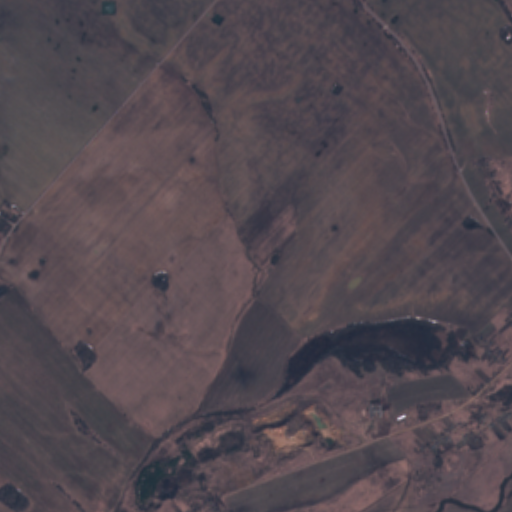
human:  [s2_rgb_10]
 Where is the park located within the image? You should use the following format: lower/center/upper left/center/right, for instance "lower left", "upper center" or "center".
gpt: The park is located in the lower right of the image.
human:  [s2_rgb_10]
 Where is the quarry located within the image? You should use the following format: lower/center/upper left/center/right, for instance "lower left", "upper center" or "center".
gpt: The quarry is located in the lower right of the image.
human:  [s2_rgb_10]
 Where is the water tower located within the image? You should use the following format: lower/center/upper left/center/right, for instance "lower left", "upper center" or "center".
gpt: The water tower is located in the lower right of the image.
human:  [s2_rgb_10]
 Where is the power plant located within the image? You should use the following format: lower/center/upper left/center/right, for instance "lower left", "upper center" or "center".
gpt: There is no power plant in the image.